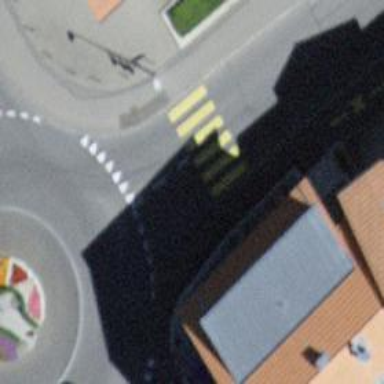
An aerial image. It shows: Marked crossing on the road.